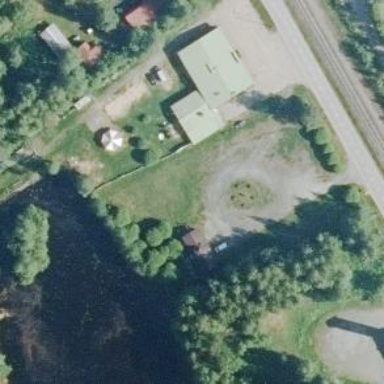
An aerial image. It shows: Hostel for tourism purposes.